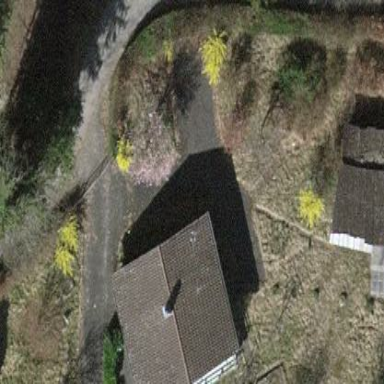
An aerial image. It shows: Simple and straightforward house.